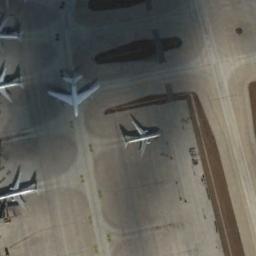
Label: airplane